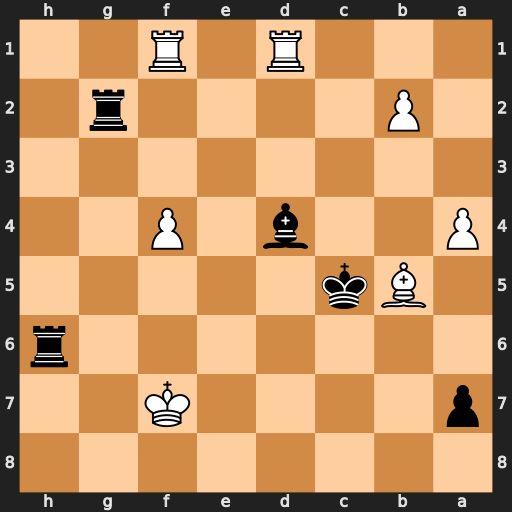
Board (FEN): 8/p4K2/7r/1Bk5/P2b1P2/8/1P4r1/3R1R2
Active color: b
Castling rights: -
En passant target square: -
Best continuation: Rg7+ Kf8 Rh8#